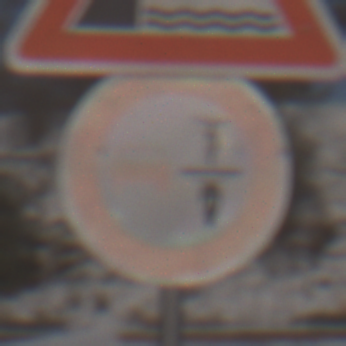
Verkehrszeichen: VerbotUeberholenEinspurigeFahrzeuge
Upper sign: Ufer
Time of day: MorningAfternoon
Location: Outdoor (Nature)
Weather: PartlyCloudy
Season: Winter
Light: Natural